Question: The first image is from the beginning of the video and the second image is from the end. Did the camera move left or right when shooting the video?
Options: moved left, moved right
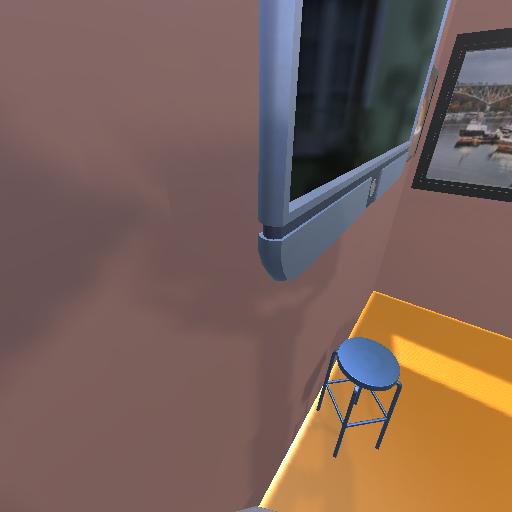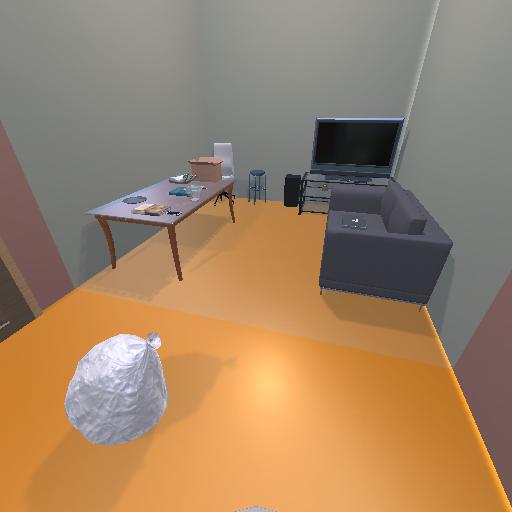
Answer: moved left